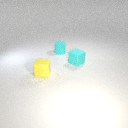
small yellow rubber cube to the left of small cyan rubber cube